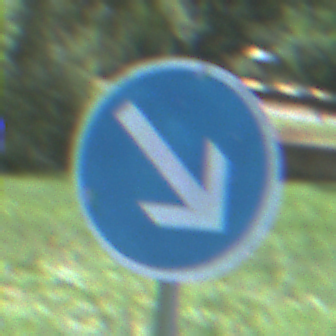
Verkehrszeichen: VorgeschriebeneVorbeifahrtRechts
Umgebung: Outdoor, Nature
Tageszeit: Midday
Wetter: Clear
Licht: Natural
Jahreszeit: Summer
Kontrast: HighContrast